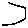
Label: hexagon